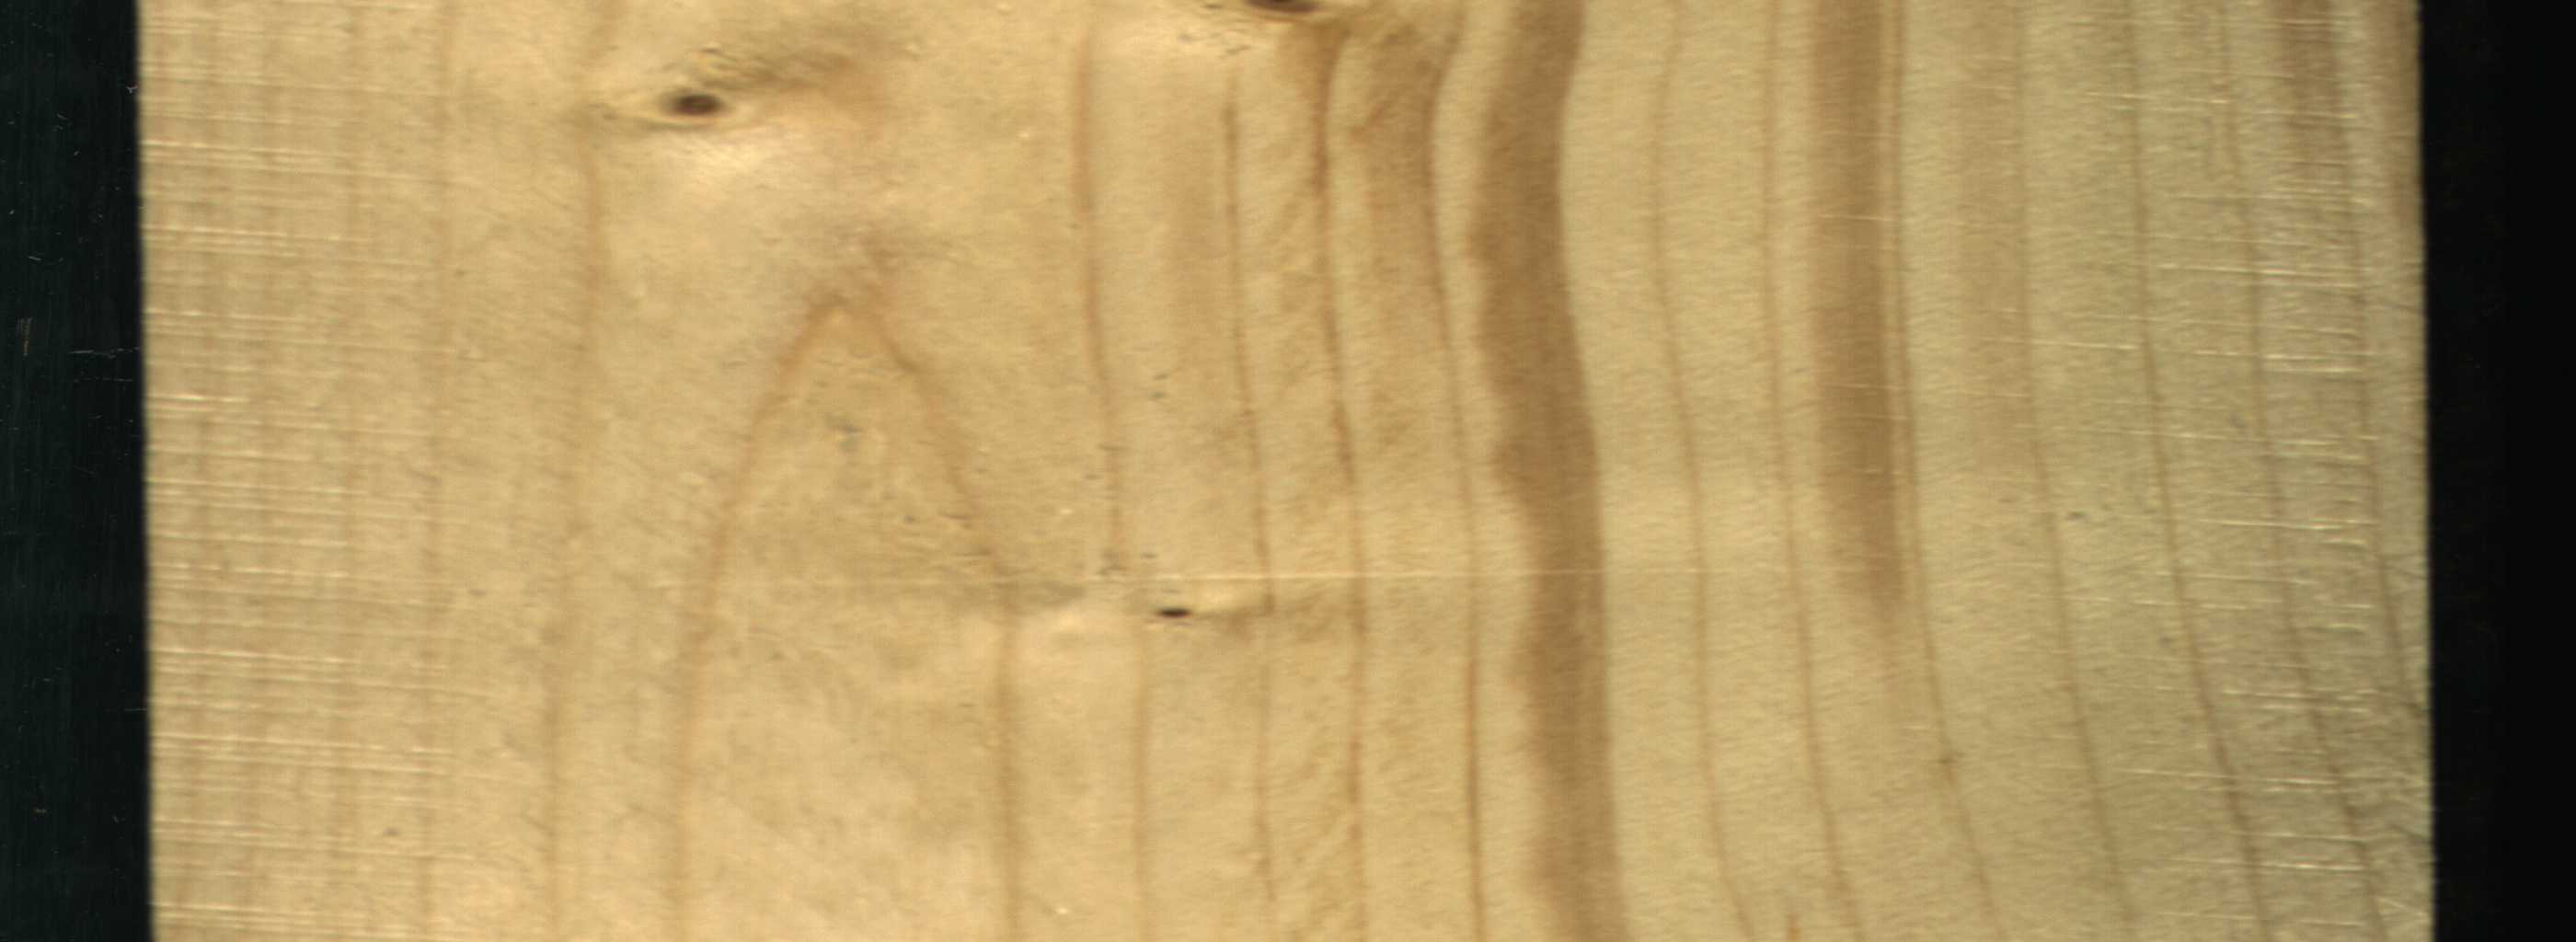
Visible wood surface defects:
Dead_Knot
Live_Knot
Live_Knot